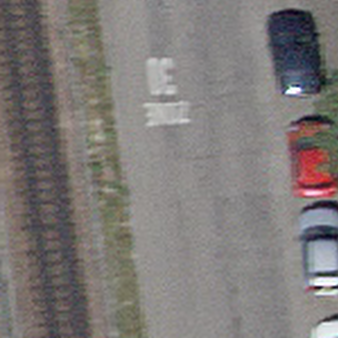
Label: other